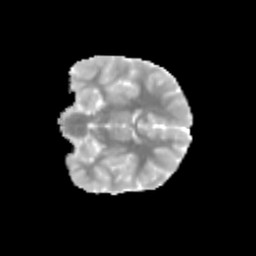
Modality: MD
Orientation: coronal
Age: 9
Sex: female
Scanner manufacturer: siemens
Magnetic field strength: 3 T
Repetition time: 3.8 s
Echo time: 0.07 s